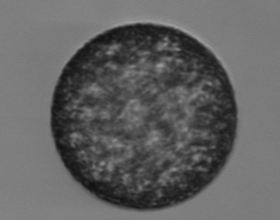
Label: Coscinodiscus